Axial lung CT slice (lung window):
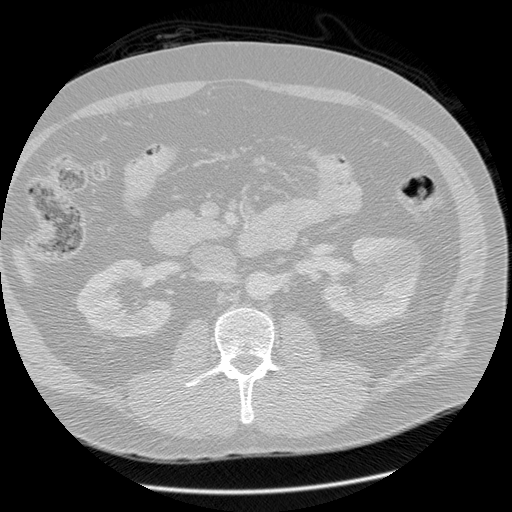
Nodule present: no